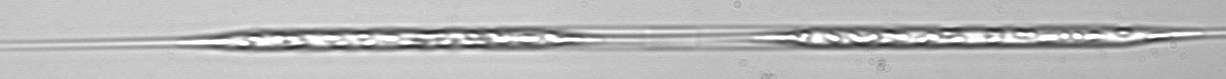
Label: Rhizosolenia